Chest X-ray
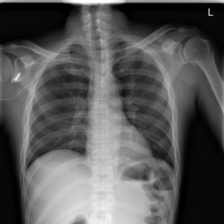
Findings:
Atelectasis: negative
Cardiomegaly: negative
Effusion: negative
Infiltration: negative
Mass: negative
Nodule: negative
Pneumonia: negative
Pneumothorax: negative
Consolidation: negative
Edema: negative
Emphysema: negative
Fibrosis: negative
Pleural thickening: negative
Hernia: negative